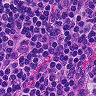
Metastatic tissue present: no